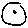
Label: moon